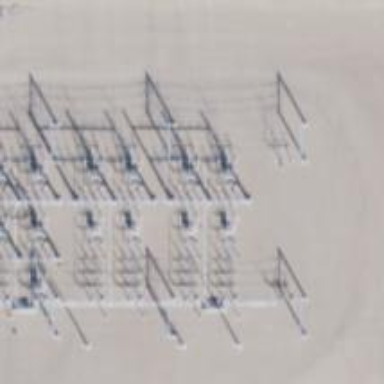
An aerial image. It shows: Switch for power supply.